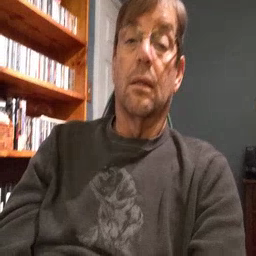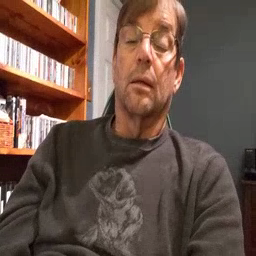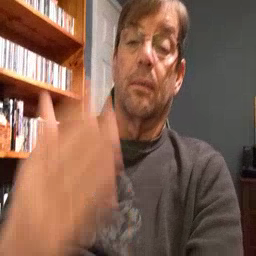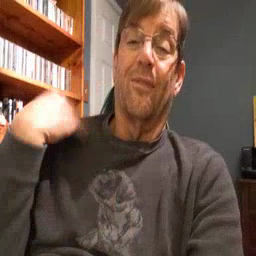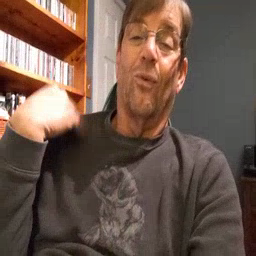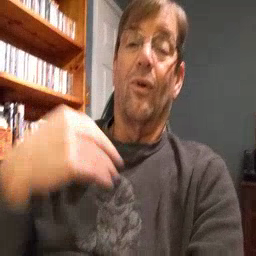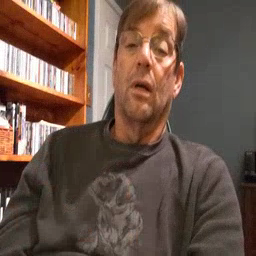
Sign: before